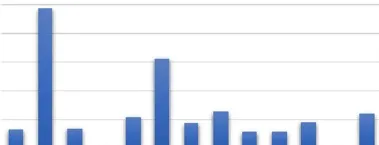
Urine Aminogram of Day 3: The values of amino acid concentration in mmol/mol CrU are given as percentage of upper reference limit adapted to age.
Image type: chart (chart)